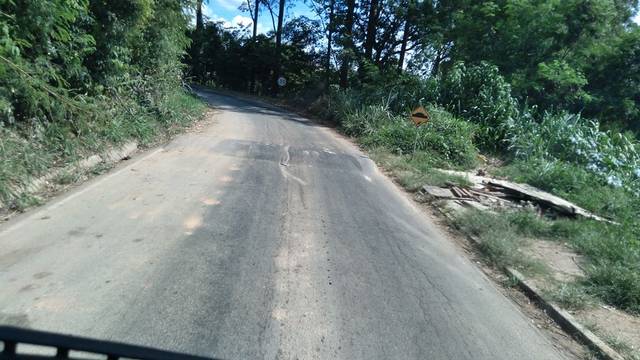
Region: Brazil
Coordinates: -19.876, -43.858